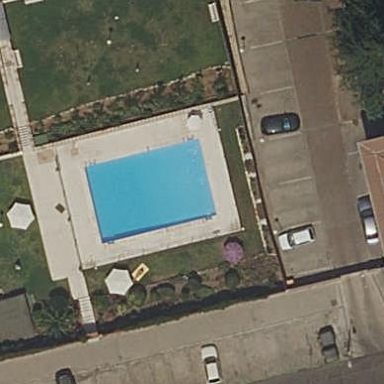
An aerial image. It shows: Swimming pool located in leisure land.